Field crop: maize
Growth stage: 2
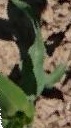
Species: maize